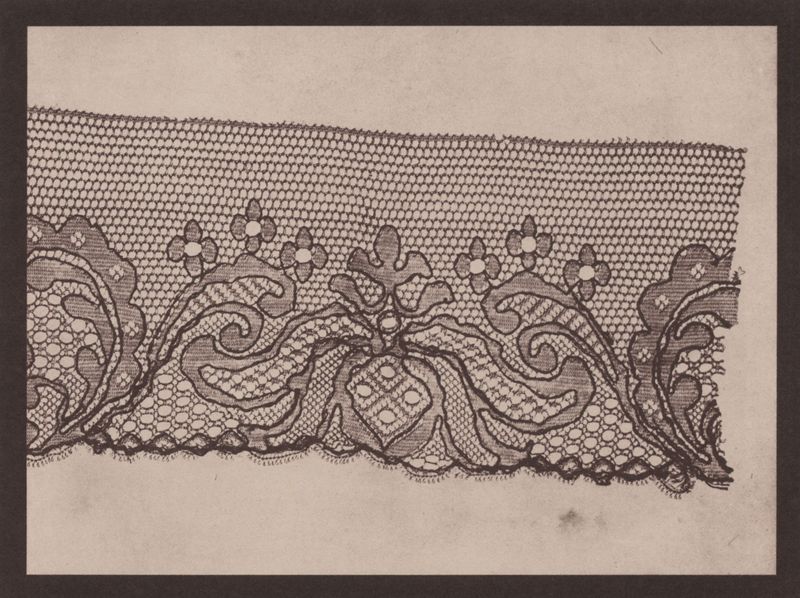
Titel: Photogramm einer Spitzendecke
Künstler: William Henry Fox Talbot
Standort: Lacock (UK)
Institution: Sammlung Lacock
Schlagwörter: blätter, weiß, blumen, braun, grau, schwarz, skizze, blüten, beige, muster, ornament, band, rahmen, spitze, gitter, stickerei, stoff, saum, pflanzen, borte, ranken, umrisse, tüll, bordüre, handarbeit, detail, floral, ornamente, verzierung, faden, foto, fotografie, photographie, schwarz-weiß, stängel, löcher, photo, flecken, rauten, handwerk, durchsichtig, struktur, gestickt, fäden, kraut, gewebe, filigran, textil, ornamentik, waben, garn, netz, durchbrochen, aufnahme, klee, kleeblatt, florales muster, lochmuster, brüssel, strukturen, klöppeln, häkelarbeit, häckeln, häckel, aqur, außsparung, filigrann, schattenstickerei, ornamenti